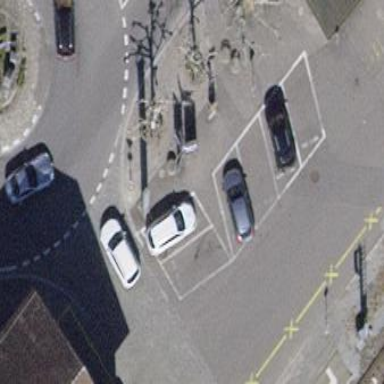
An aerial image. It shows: Parking area with surface.